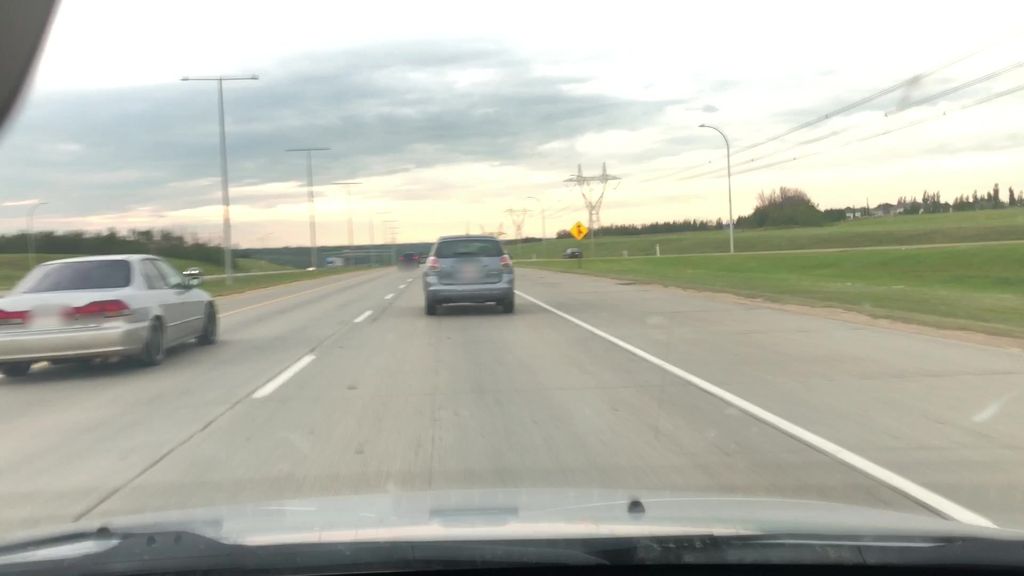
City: edmonton